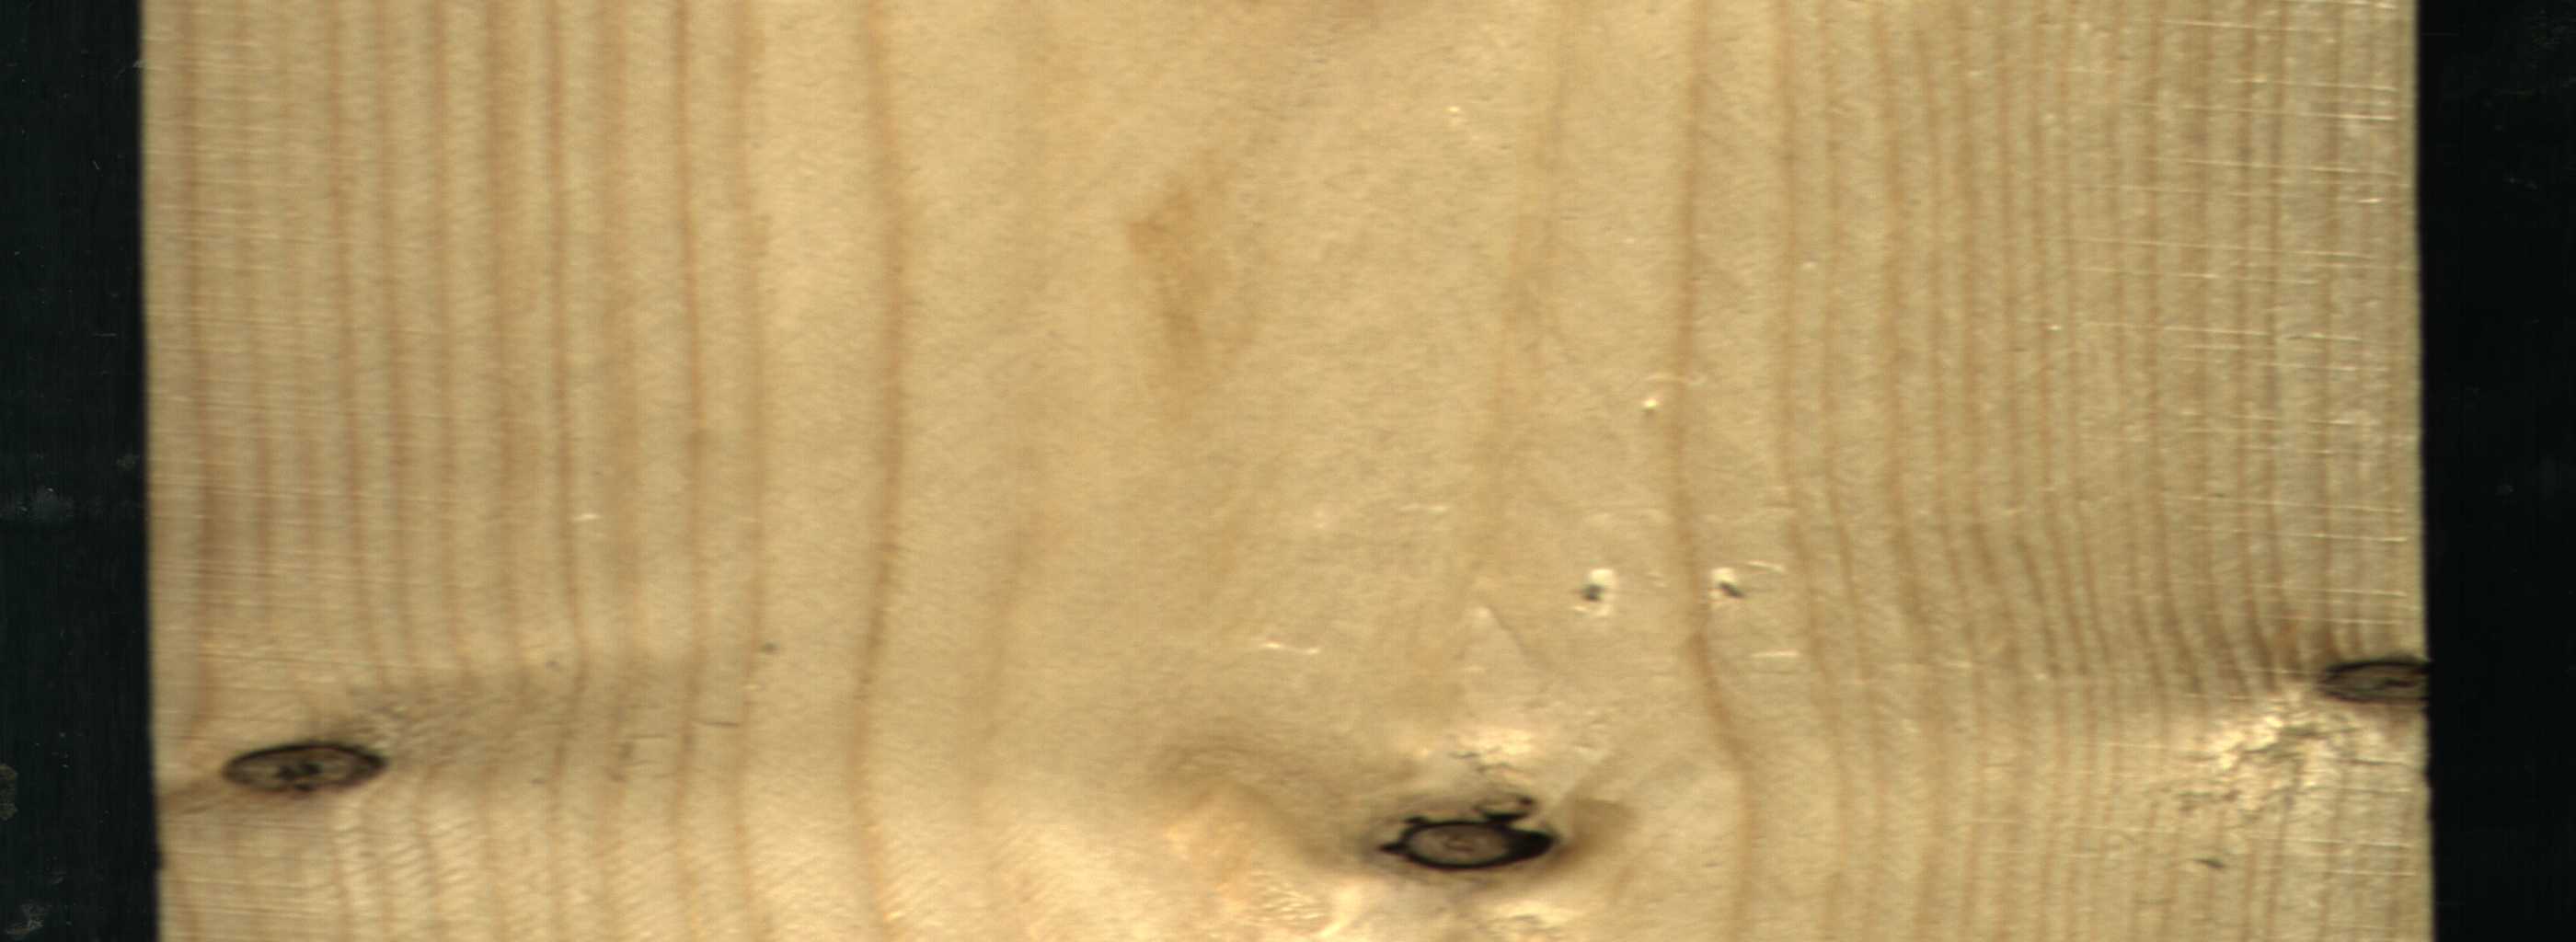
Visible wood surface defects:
Dead_Knot
Dead_Knot
Dead_Knot